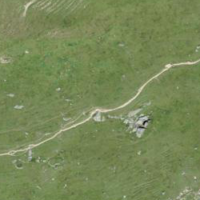
EUNIS habitat code: 26
Species observed at this site:
Gentianella campestris